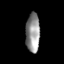
Tissue: lung
Cell type: Epithelial cells
Senescence score: 0.2124
Nuclear area (px): 543
Mean DAPI intensity: 144.346